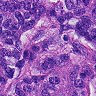
Metastatic tissue present: yes